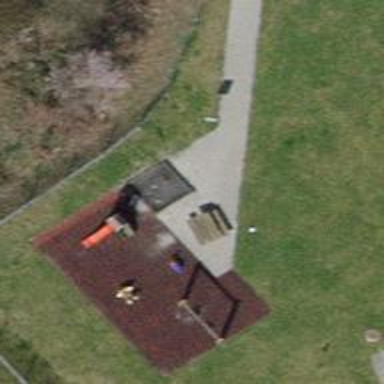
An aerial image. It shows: Playground with paved surface.